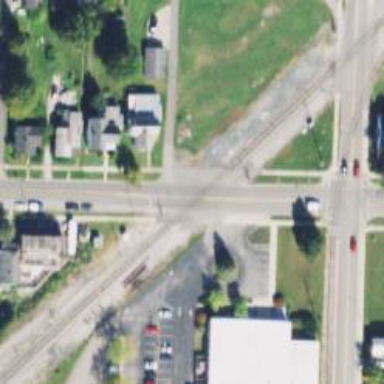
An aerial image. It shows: Railway crossing.